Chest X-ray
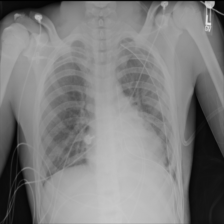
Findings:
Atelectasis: negative
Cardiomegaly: negative
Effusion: negative
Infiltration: negative
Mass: negative
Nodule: negative
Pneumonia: negative
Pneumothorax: negative
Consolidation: negative
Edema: negative
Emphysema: negative
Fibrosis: negative
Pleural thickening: negative
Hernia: negative